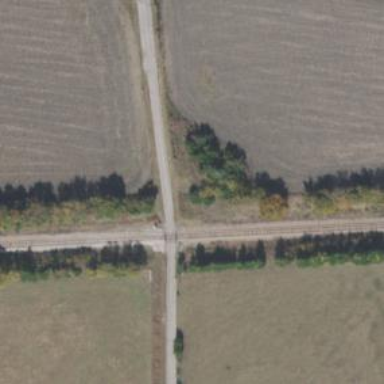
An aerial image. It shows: Railway level crossing.